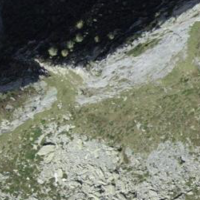
EUNIS habitat code: 31
Species observed at this site:
Vaccinium vitis-idaea